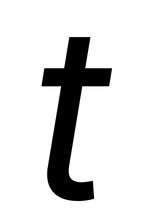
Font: Inter-Italic_Italic